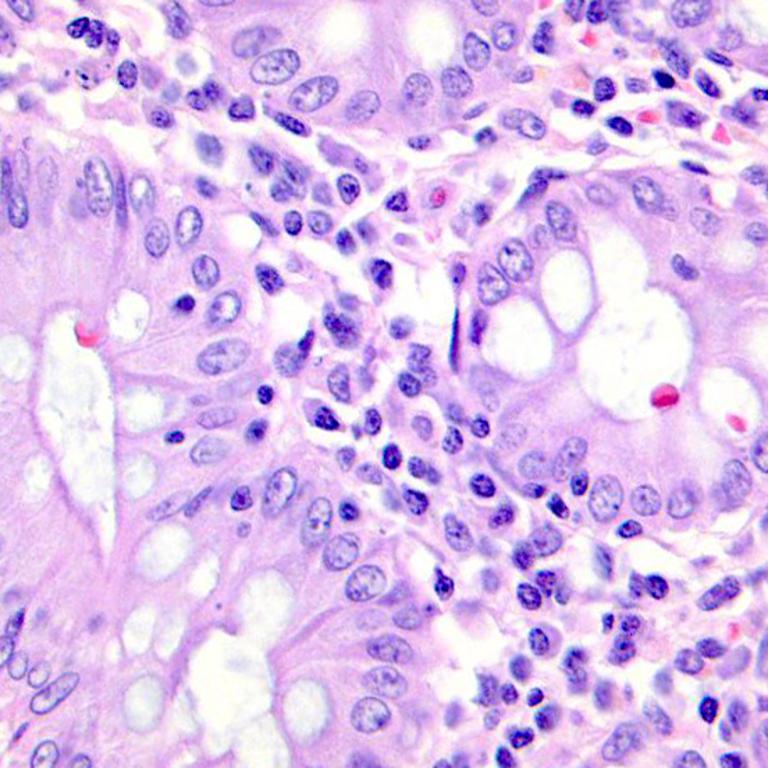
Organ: colon
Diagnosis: benign